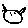
Label: cat